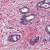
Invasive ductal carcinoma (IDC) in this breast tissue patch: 1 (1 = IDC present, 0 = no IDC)